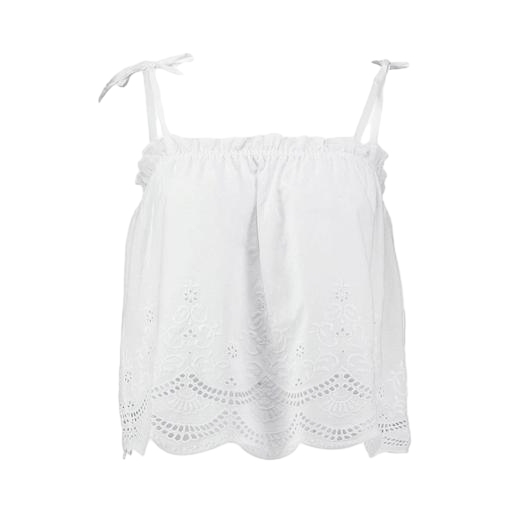
white broderie-anglaise top, white sleeveless eyelet top, white laced sleeveless top, white background